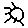
Label: sun